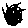
Label: moon